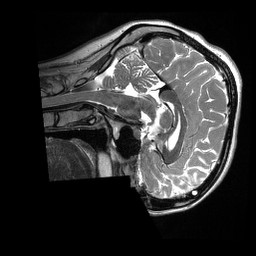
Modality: T2w
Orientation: sagittal
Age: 21
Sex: female